Interaction volume radius: 5 \u00c5
Interaction volume height: 35 \u00c5
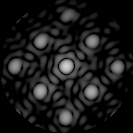
Disorder parameter: 0.1219